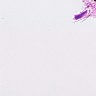
Metastatic tissue present: no